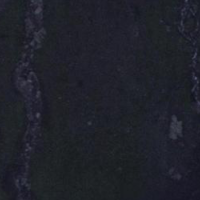
EUNIS habitat code: 48
Species observed at this site:
Doronicum grandiflorum
Rhogogaster punctulata
Anemonastrum narcissiflorum